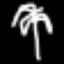
Label: palm tree